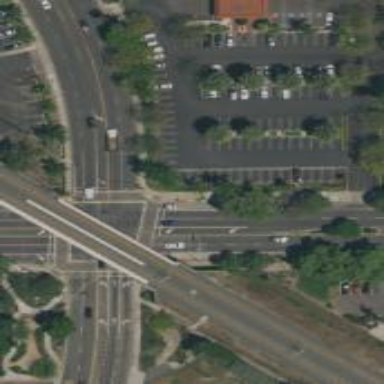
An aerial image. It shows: Solid stop line on the road.